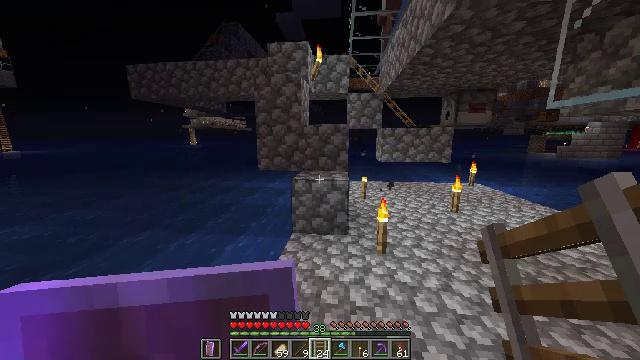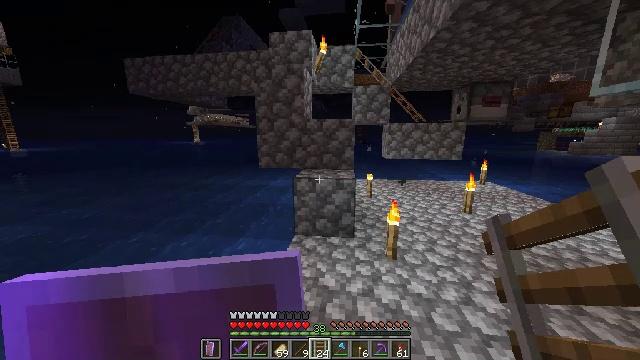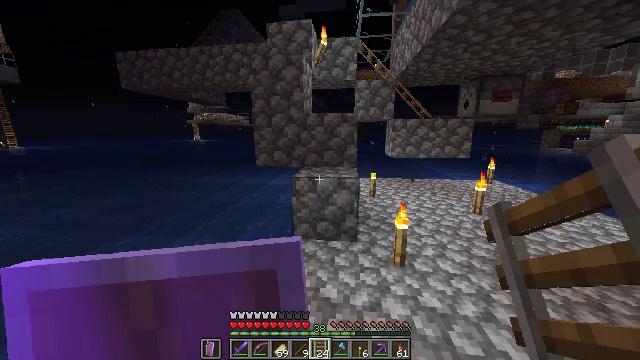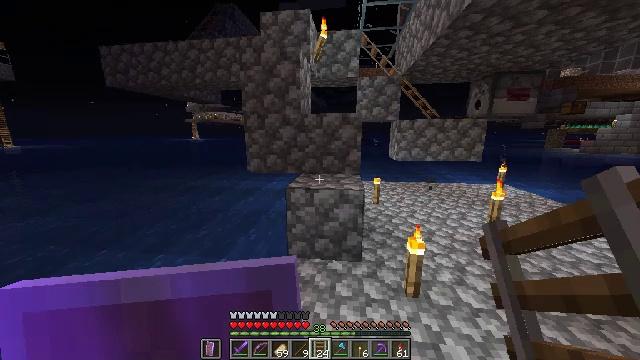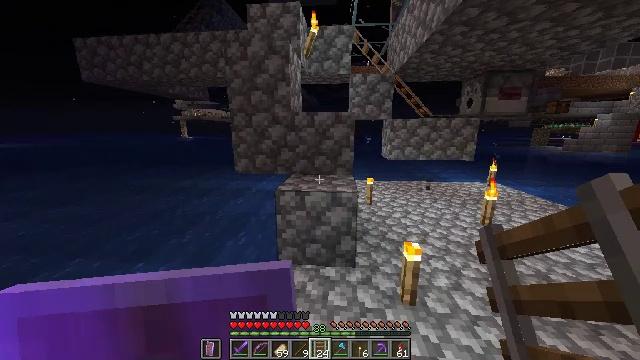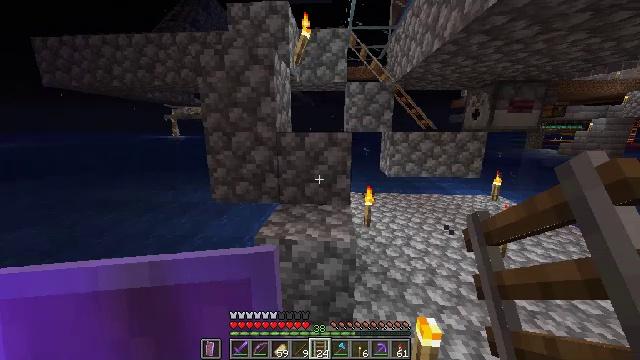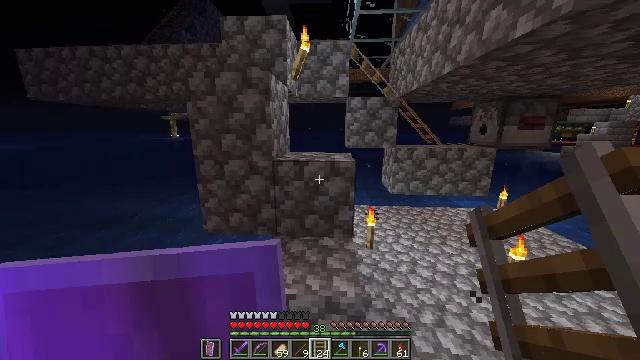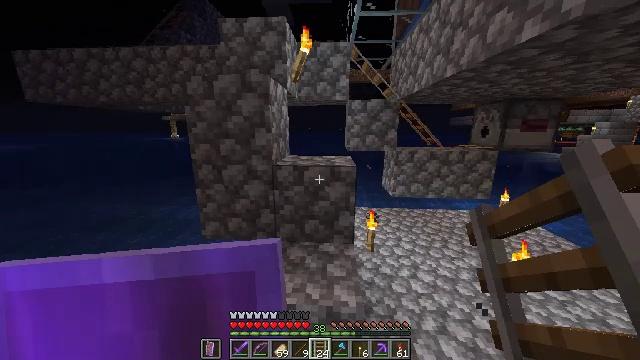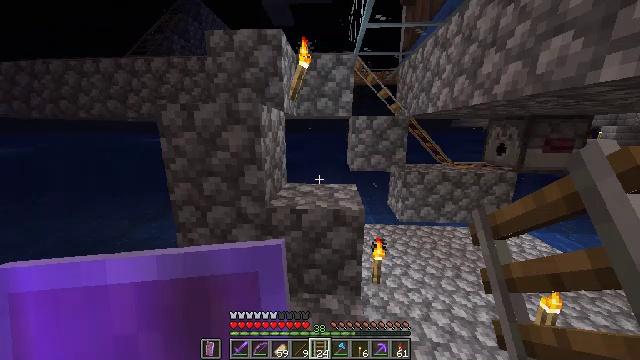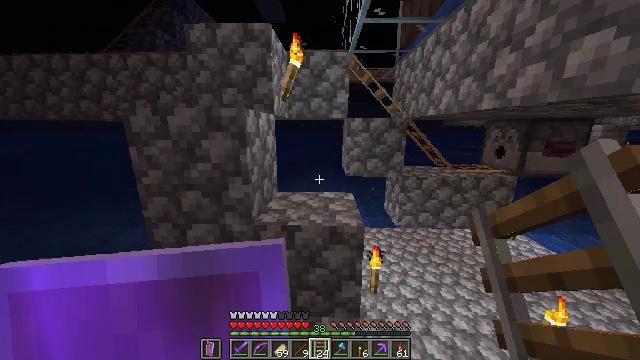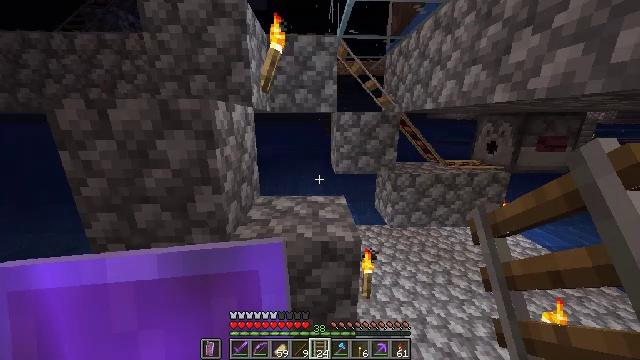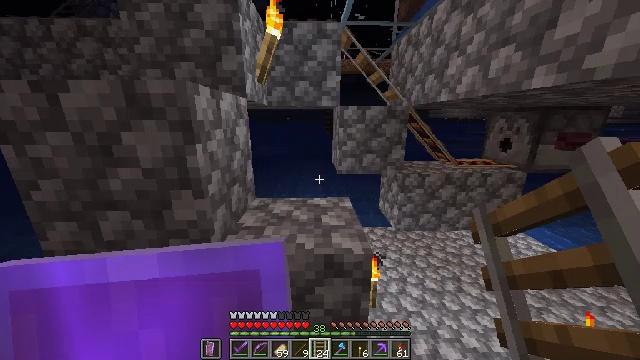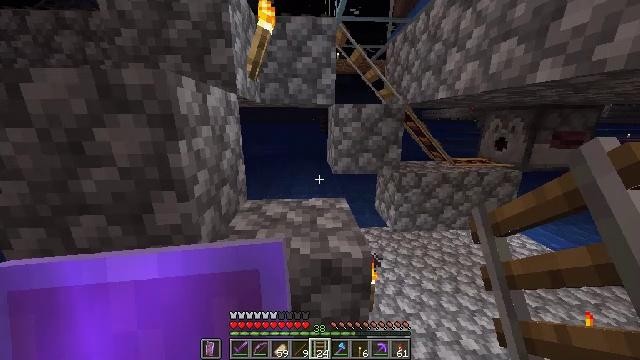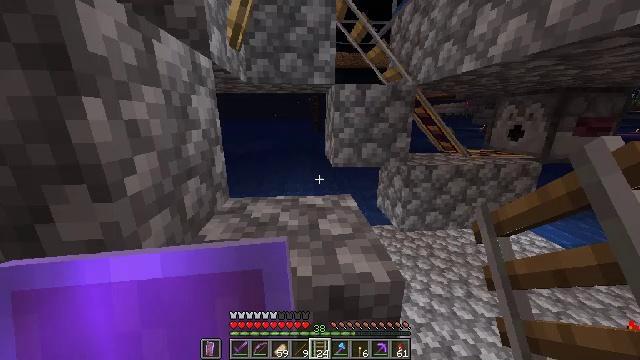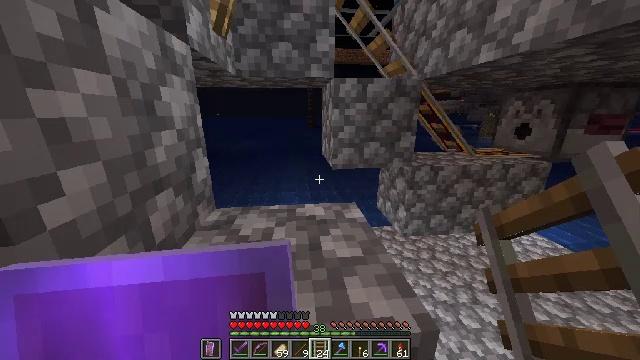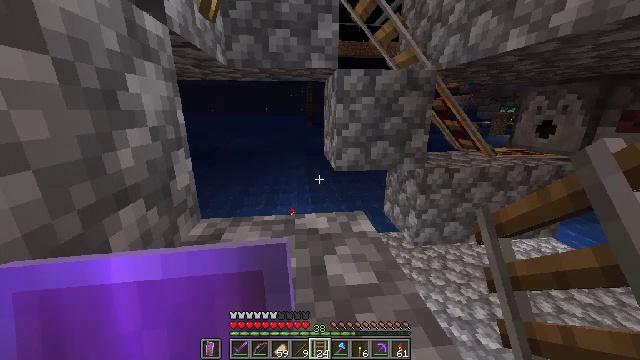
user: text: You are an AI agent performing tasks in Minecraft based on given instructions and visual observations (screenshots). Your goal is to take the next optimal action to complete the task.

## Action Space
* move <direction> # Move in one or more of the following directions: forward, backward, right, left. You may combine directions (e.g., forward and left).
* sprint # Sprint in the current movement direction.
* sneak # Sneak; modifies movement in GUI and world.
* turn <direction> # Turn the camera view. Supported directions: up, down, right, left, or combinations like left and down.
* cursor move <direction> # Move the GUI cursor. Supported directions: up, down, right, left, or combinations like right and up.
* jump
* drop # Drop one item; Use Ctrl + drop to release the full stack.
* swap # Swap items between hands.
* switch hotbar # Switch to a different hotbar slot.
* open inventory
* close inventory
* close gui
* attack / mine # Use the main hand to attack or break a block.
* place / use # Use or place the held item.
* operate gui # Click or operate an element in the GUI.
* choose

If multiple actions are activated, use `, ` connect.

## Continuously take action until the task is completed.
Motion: motion action
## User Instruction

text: Recycle the rail from an abandoned track.
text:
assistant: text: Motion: move forward, sprint
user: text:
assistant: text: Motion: move forward, sprint
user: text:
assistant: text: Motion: move forward, sprint
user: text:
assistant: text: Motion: move forward, sprint, turn right
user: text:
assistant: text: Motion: move forward, sprint, turn right, jump
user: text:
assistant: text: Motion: move forward, sprint, jump
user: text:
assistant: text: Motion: move forward, sprint, jump
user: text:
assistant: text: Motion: move forward, sprint, jump
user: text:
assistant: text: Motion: move forward, sprint, turn right, jump
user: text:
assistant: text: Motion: move forward, sprint, turn right and down
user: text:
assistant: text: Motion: move forward, sprint
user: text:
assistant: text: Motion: move forward, sprint, turn right
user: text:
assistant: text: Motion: move forward, sprint, turn right
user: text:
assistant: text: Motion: turn right
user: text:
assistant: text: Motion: no_op
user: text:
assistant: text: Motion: no_op
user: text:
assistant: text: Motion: no_op
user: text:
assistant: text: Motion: move forward
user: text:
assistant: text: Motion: move forward, jump
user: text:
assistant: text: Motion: move forward, sprint, turn left, jump
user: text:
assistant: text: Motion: move forward, sprint, turn left, jump
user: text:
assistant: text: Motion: move forward, sprint, turn left and down, jump
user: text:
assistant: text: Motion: move forward, sprint, turn left and down, jump
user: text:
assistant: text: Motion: move forward, sprint, turn left and down
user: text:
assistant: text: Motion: move forward, sprint, turn left and down
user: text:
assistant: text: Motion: move forward, turn left and down
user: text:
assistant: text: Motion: turn left and down
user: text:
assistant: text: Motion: turn left and down
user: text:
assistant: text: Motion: turn left
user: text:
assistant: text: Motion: no_op